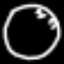
Label: clock